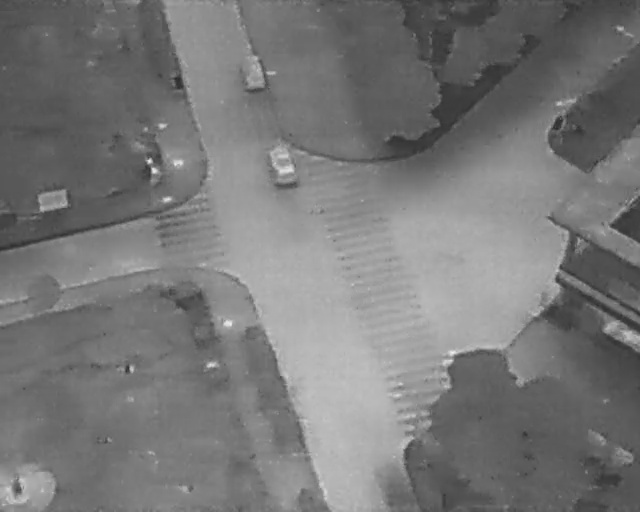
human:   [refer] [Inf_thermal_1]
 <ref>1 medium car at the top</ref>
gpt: <box>[[36, 11, 42, 16, 170]]</box>